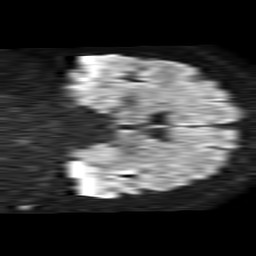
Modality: TRACE
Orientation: coronal
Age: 53
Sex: male
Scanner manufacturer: philips
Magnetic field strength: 1.5 T
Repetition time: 4.6 s
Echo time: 0.08631 s